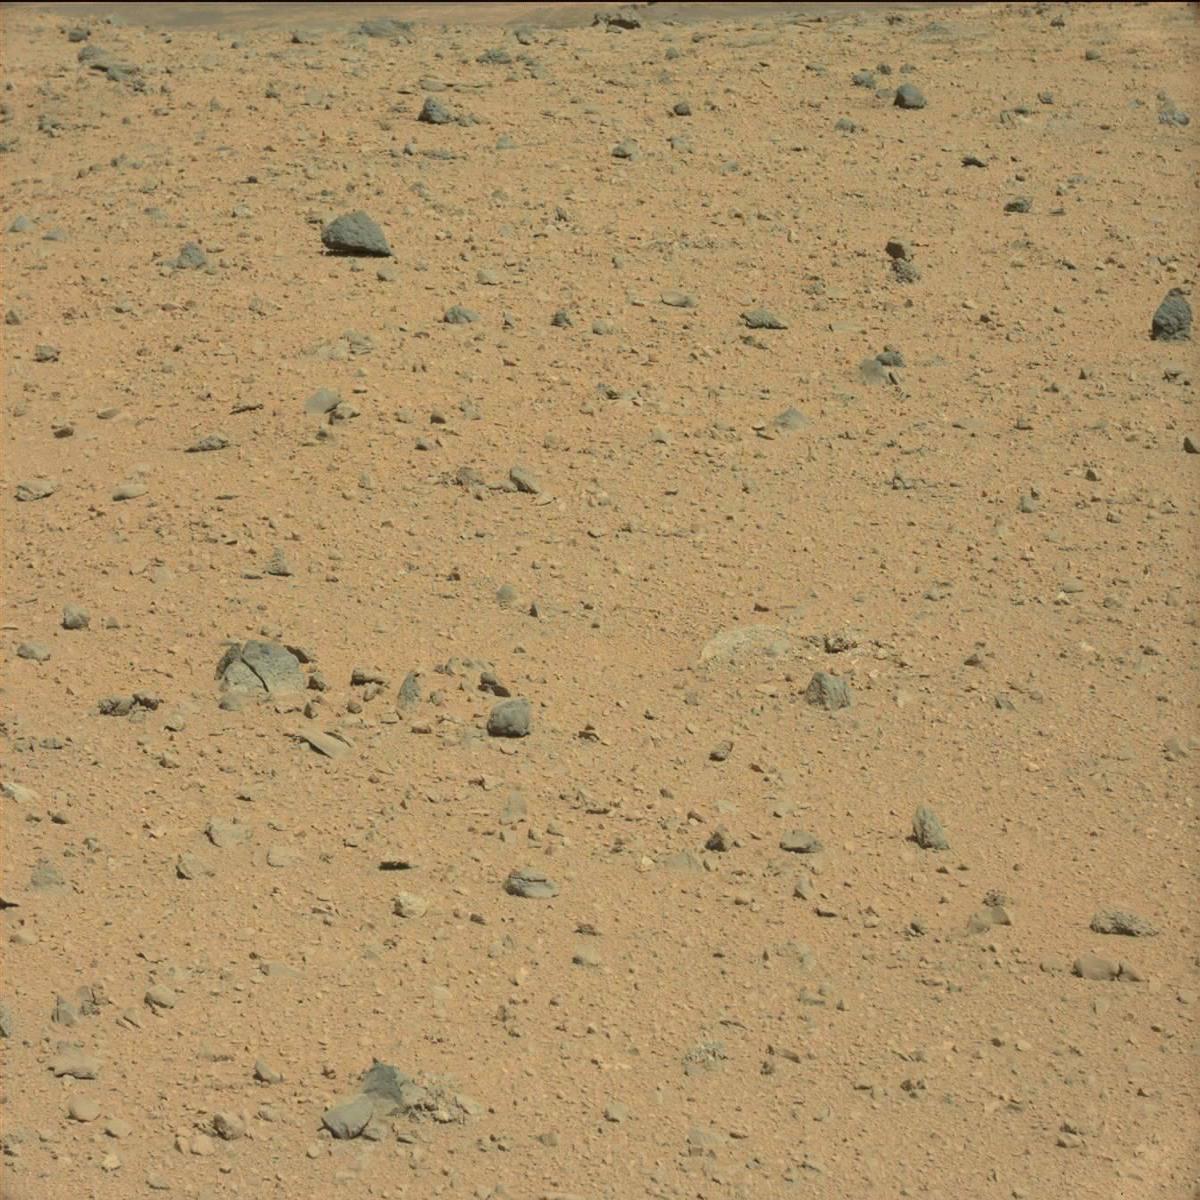
Terrain classes present: Bedrock, Ridge, Rock, Sand / Soil